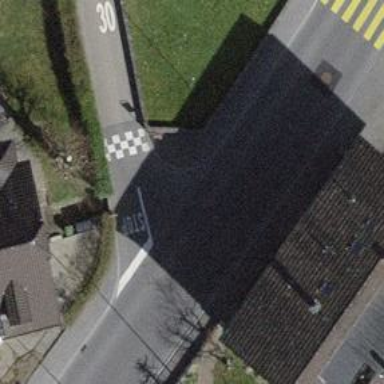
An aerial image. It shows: Stop road.